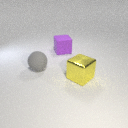
large gray rubber sphere to the left of large yellow metal cube